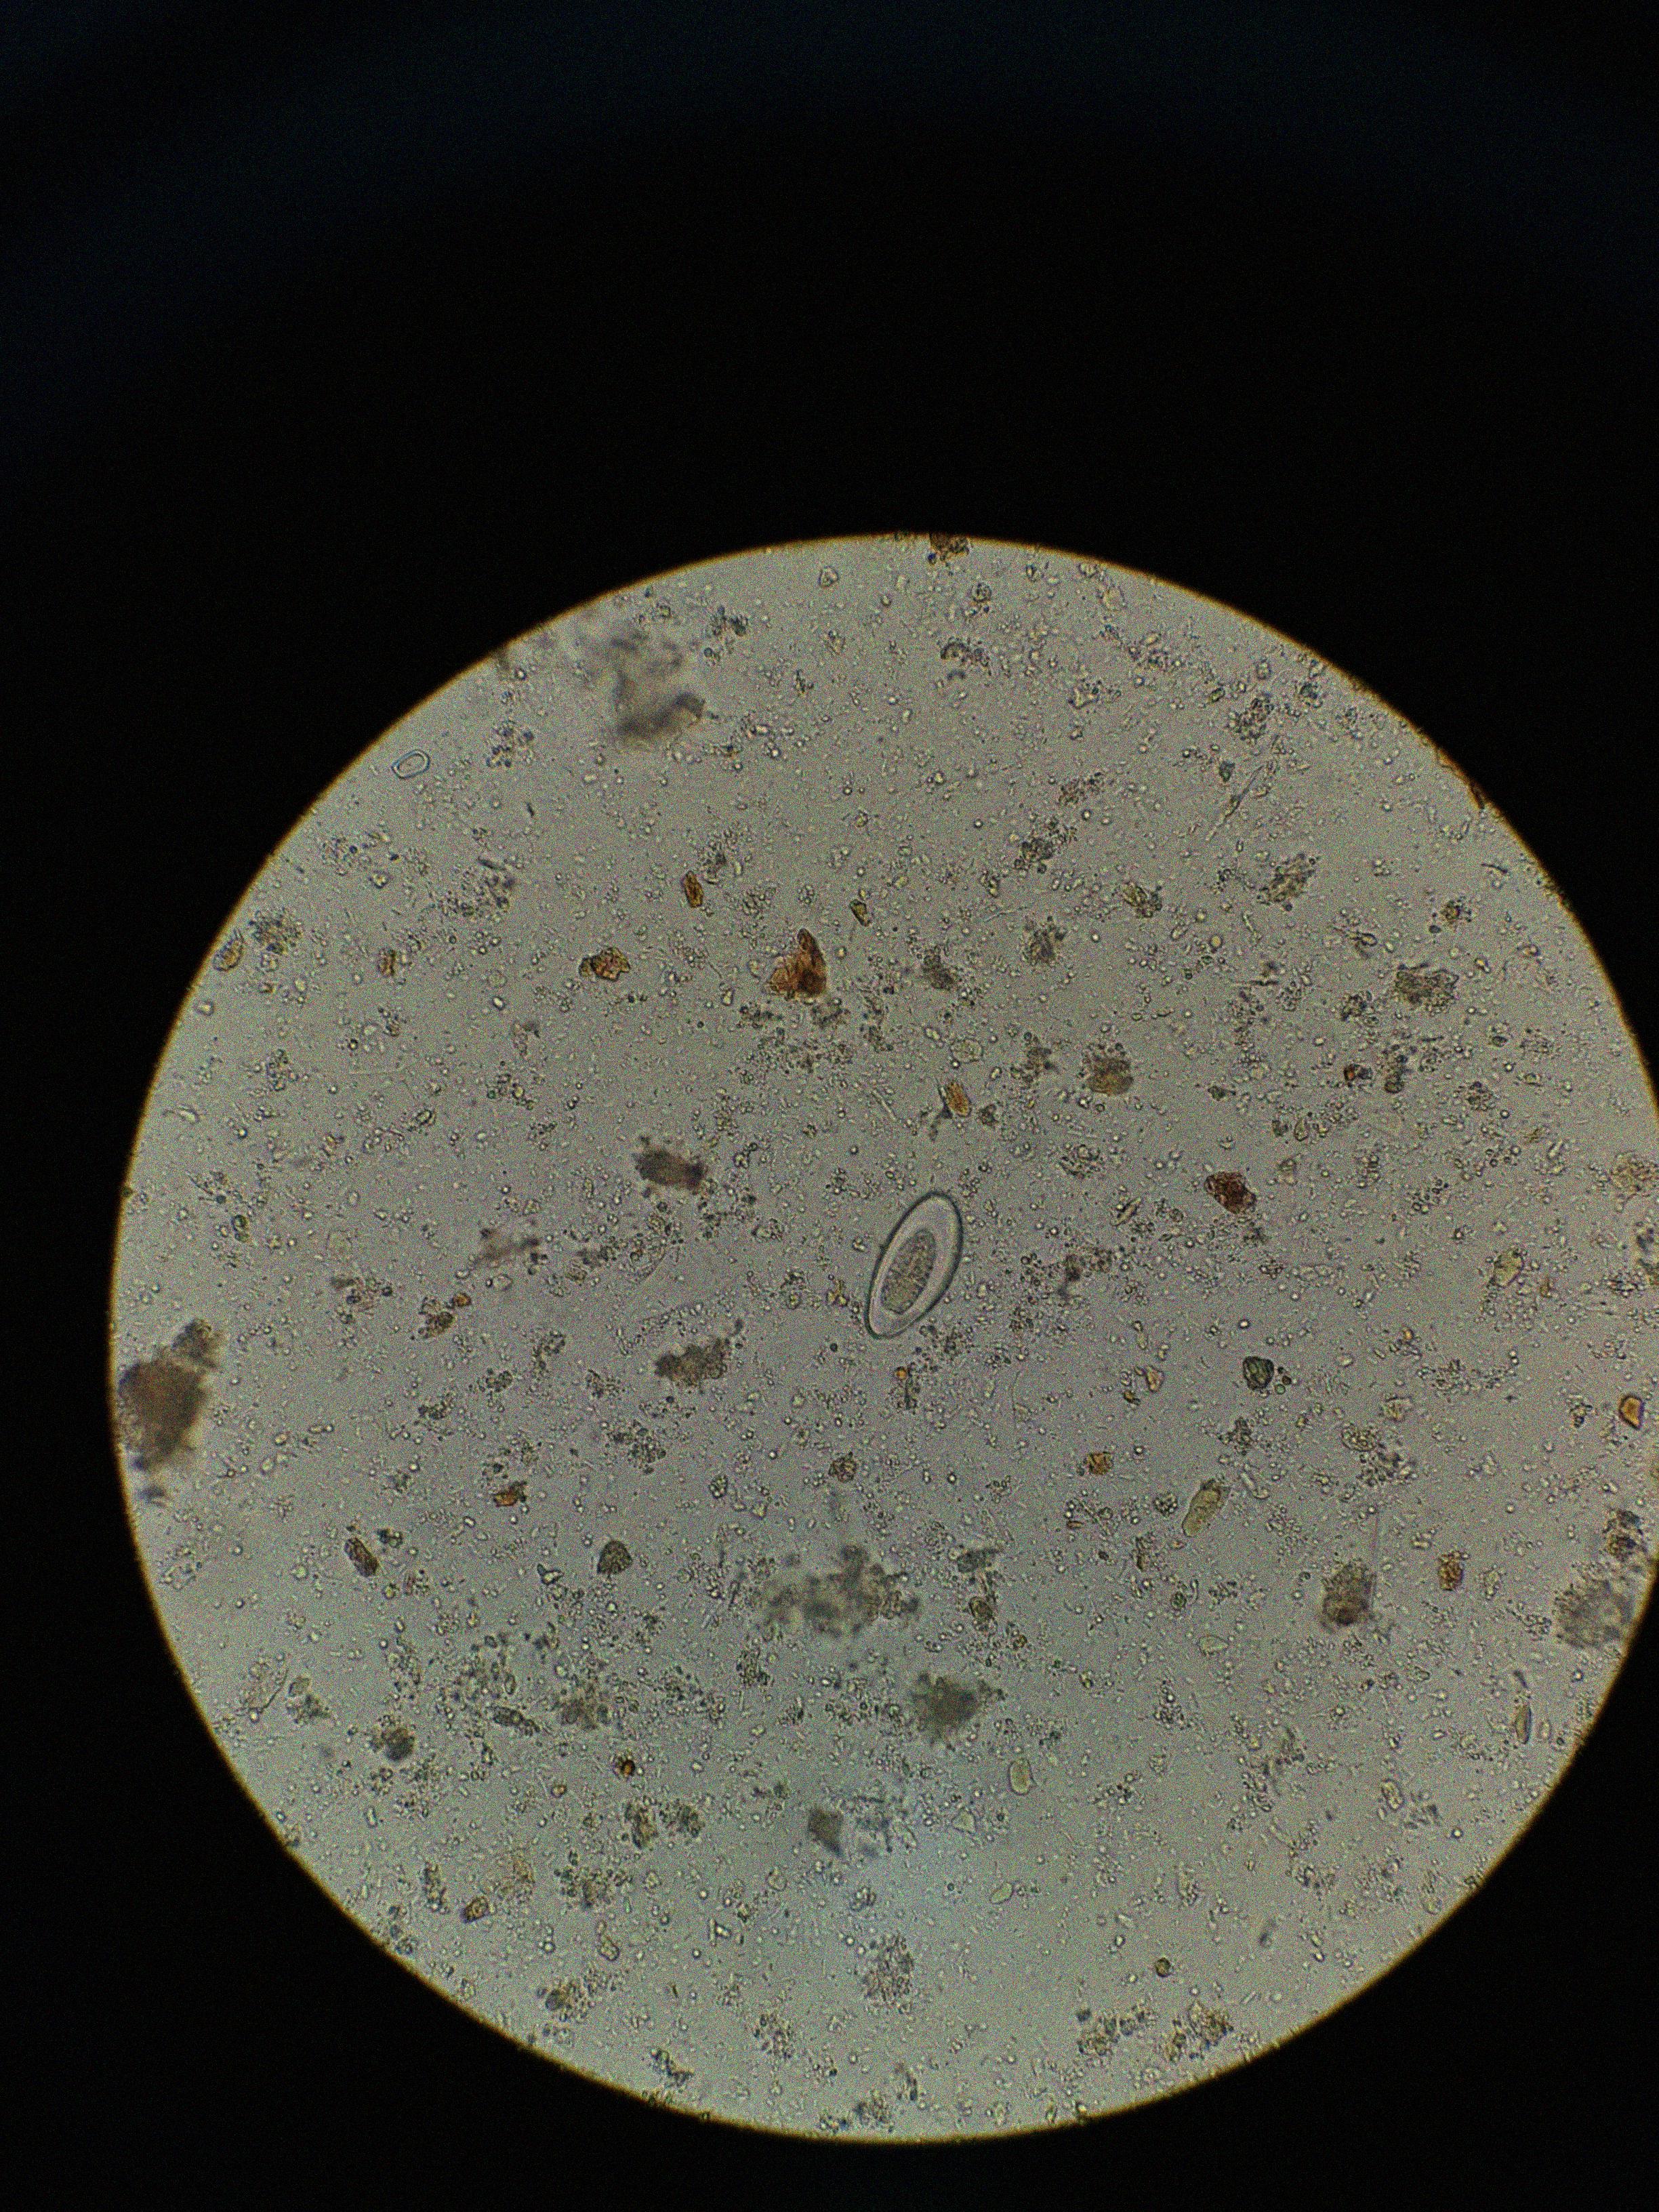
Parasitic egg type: Enterobius vermicularis